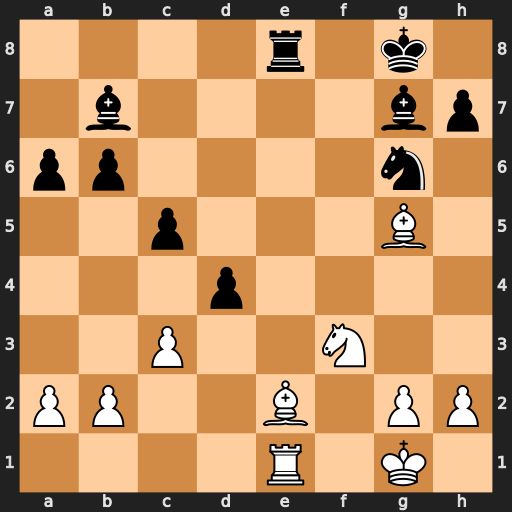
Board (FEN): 4r1k1/1b4bp/pp4n1/2p3B1/3p4/2P2N2/PP2B1PP/4R1K1
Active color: w
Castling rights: -
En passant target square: -
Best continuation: Bc4+ Kf8 Rf1